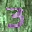
Label: 3